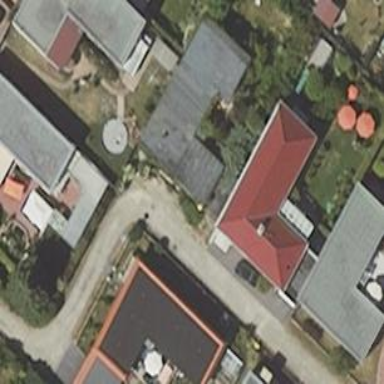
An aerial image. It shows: Simple house.